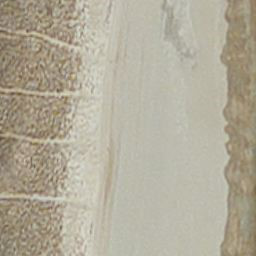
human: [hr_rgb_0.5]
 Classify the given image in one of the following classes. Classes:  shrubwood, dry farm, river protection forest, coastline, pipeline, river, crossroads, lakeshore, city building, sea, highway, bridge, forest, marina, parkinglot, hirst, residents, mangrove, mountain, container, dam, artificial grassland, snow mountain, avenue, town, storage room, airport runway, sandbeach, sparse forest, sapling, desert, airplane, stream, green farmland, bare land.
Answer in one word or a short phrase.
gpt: sandbeach